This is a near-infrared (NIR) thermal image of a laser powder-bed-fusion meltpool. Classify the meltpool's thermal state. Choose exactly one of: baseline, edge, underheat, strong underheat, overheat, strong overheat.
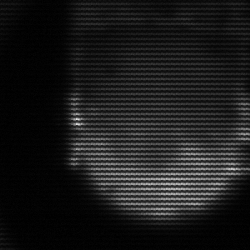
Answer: edge